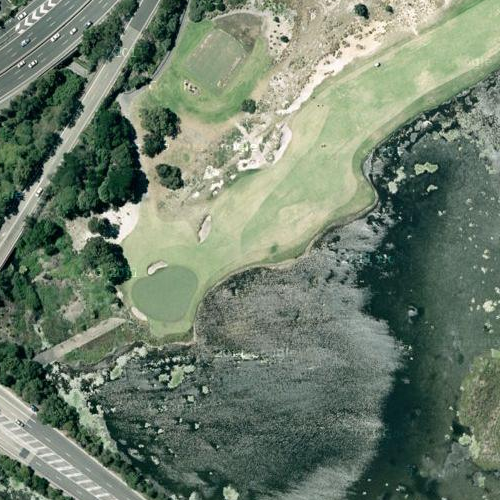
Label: sydney